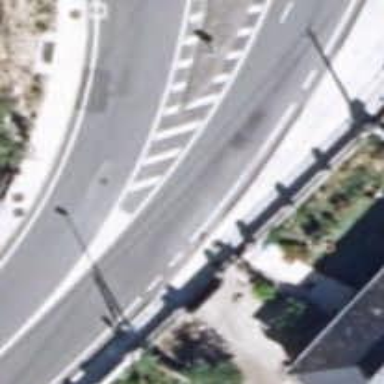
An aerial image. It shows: Tertiary link road with asphalt surface.